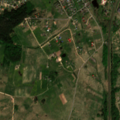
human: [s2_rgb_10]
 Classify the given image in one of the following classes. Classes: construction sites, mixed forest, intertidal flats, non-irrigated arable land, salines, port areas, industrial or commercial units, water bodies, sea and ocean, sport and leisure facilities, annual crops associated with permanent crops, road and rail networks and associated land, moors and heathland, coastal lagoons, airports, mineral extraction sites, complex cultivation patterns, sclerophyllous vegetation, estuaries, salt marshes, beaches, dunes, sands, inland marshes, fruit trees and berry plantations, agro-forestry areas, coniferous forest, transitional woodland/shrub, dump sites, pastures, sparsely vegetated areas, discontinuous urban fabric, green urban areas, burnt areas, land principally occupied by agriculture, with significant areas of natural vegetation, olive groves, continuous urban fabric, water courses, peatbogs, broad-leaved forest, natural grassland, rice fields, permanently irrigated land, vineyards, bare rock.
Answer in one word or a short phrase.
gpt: discontinuous urban fabric, pastures, complex cultivation patterns, land principally occupied by agriculture, with significant areas of natural vegetation, coniferous forest, water bodies